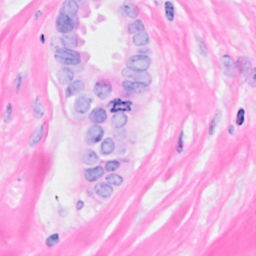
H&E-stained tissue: Breast